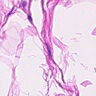
Metastatic tissue present: no